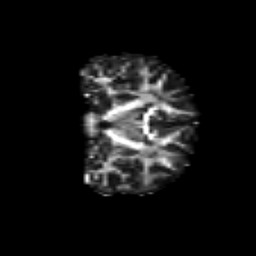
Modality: FA
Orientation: coronal
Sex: male
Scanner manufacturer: siemens
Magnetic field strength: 3 T
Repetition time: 5 s
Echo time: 0.071 s